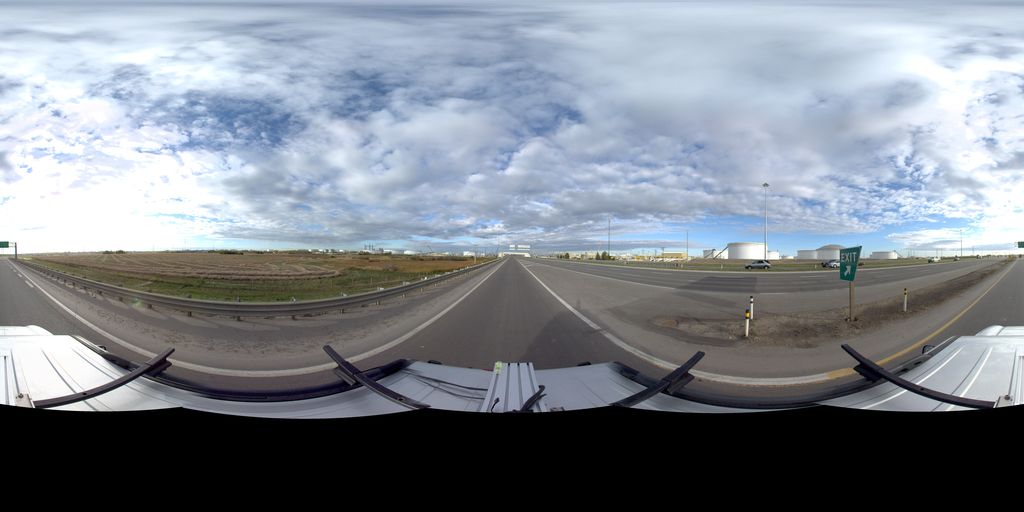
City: edmonton